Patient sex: M
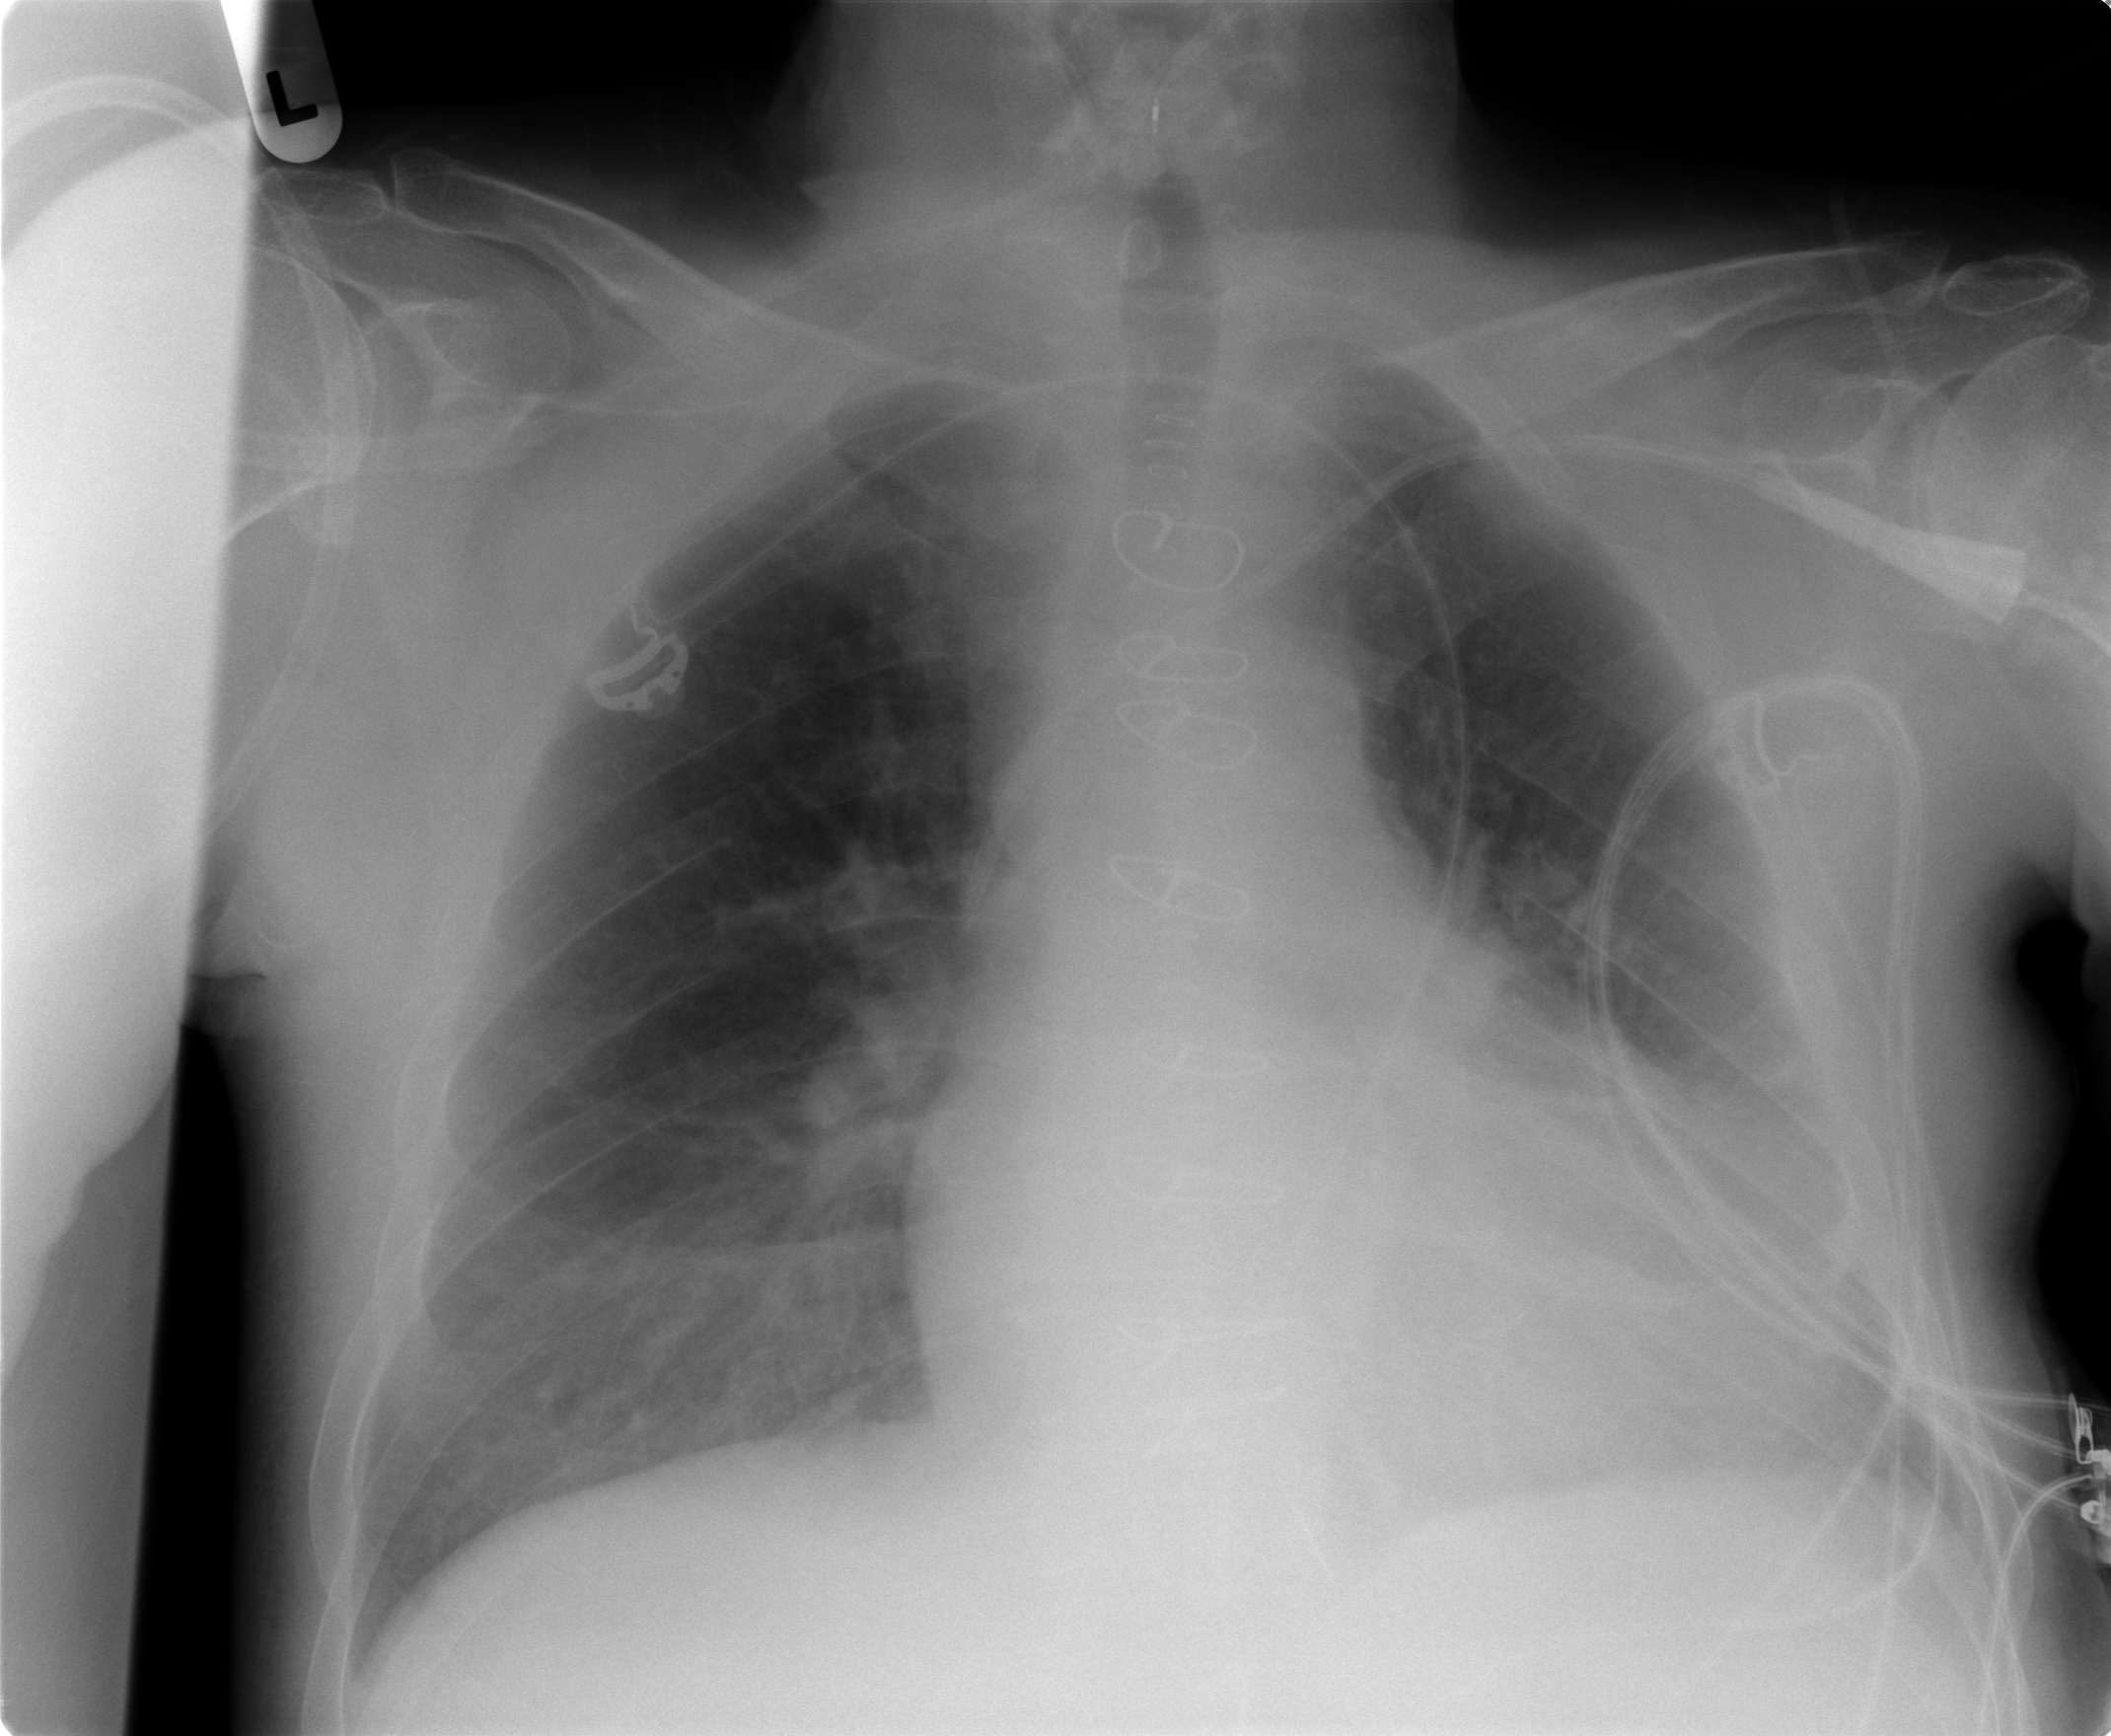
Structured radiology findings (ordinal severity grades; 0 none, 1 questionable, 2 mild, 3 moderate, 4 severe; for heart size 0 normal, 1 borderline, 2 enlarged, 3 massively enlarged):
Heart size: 2
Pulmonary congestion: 0
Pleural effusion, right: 0
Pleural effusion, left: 1
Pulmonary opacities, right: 1
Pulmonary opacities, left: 0
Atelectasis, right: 2
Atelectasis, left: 2